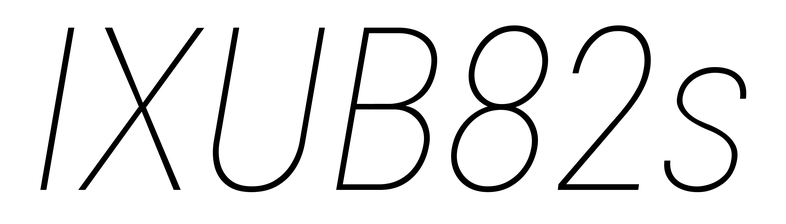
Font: Roboto-Italic_Condensed_Thin_Italic